Question: I have "BIG" problem with a form and its fields:

I want have a mixed content: editable and not editable field. If i set 'editable="true"' the allign of the editable fields is correct, instead id I set 'editable="false"' the allign of the not-editable fields is correct.
The code of the controller is:
'''
this.byId("rowDetFormEditContainer").removeAllFormElements();
for (var i = 0; i < cols.length; i++) {
var formEl = new sap.ui.layout.form.FormElement();
formEl.setLabel(cols[i]);
//small edit (beni)
else if((getActualOperationId()=="dettBeniPeriodo"||getActualOperationId()=="dettRettificheBeni")&&(cols[i]=='NOM_DOGANALE')){
this.getView().setModel('bene','updateType');
if(cols[i]=='NOM_DOGANALE'){
var codNomnclList=sap.ui.getCore().getModel('codNomnclList');
var field=new sap.m.Input({value : itemToEdit[Object.keys(itemToEdit)[i]]});
for(var k=0;k<codNomnclList.beni.length;k++){
field.addSuggestionItem(new sap.ui.core.Item().setKey(codNomnclList.beni[k]).setText(codNomnclList.beni[k]));
field.setShowSuggestion(true);
}
formEl.addField(field);
}else{
formEl.addField(new sap.m.Text({text:itemToEdit[Object.keys(itemToEdit)[i]]}));
}
}else{
formEl.addField(new sap.m.Text({text:itemToEdit[Object.keys(itemToEdit)[i]]}));
}
this.byId("rowDetFormEditContainer").addFormElement(formEl);
}
'''
and into XML View i write:
'''
<Page id='pageRowDetailEdit' title="Modifica" showNavButton="true" navButtonPress="doBack">
<content>
<l:Grid
defaultSpan="L12 M12 S12"
hSpacing="2"
width="auto">
<l:content>
<f:Form id="FormEdit"
minWidth="1024"
maxContainerCols="2"
editable="false"
class="isReadonly">
<f:title>
<core:Title text="Modifica" />
</f:title>
<f:layout>
<f:ResponsiveGridLayout
labelSpanL="3"
labelSpanM="3"
emptySpanL="4"
emptySpanM="4"
columnsL="1"
columnsM="1" />
</f:layout>
<f:formContainers>
<f:FormContainer id="rowDetFormEditContainer">
</f:FormContainer>
</f:formContainers>
</f:Form>
</l:content>
</l:Grid>
</content>
<footer>
<Bar>
<contentRight>
<Button text="Accetta" press="onPressOnAccept" type="Accept" />
</contentRight>
</Bar>
</footer>
</Page>
'''
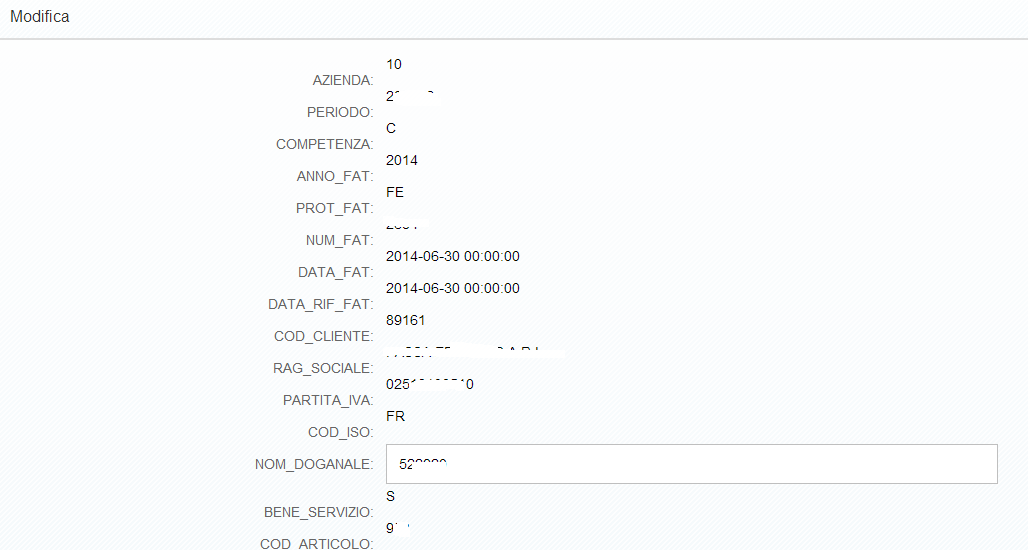
Answer: I think its the problem with the 'Element' your using in 'addField()'.
Next to this 'NOM_DOGANALE' your using 'input' element, else where your using 'text'.
use 'input' instead 'text' and use 'setEditable(false)'. this should work.